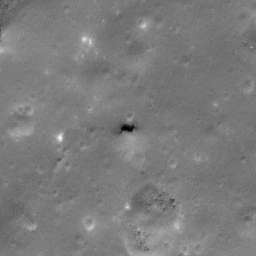
Pit: Kepler 4a
Host crater: Kepler
Host type: impact_melt
Lunar coordinates: latitude 7.946, longitude 322.136